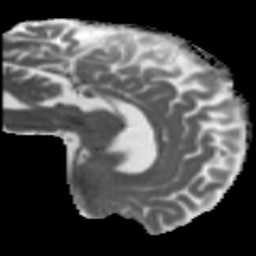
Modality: MD
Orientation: sagittal
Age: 43
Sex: male
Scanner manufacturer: siemens
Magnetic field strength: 3 T
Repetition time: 5.47 s
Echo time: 0.0854 s